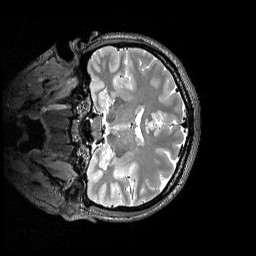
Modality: T2w
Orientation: coronal
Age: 29
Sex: female
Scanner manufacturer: siemens
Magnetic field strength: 3 T
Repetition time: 3.2 s
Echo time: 0.565 s